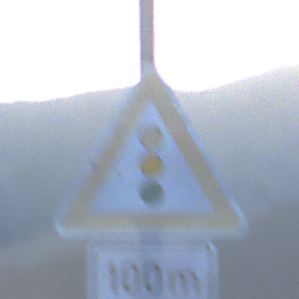
Verkehrszeichen: Lichtzeichenanlage
Zusatzzeichen unten: Entfernungsangaben1
Umgebung: Outdoor, RoadRail
Tageszeit: SunriseSunset
Wetter: Clear
Licht: Natural
Jahreszeit: NotSpecified
Kontrast: LowContrast